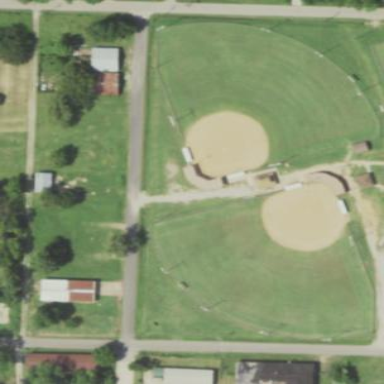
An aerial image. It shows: Baseball pitch for leisure land.